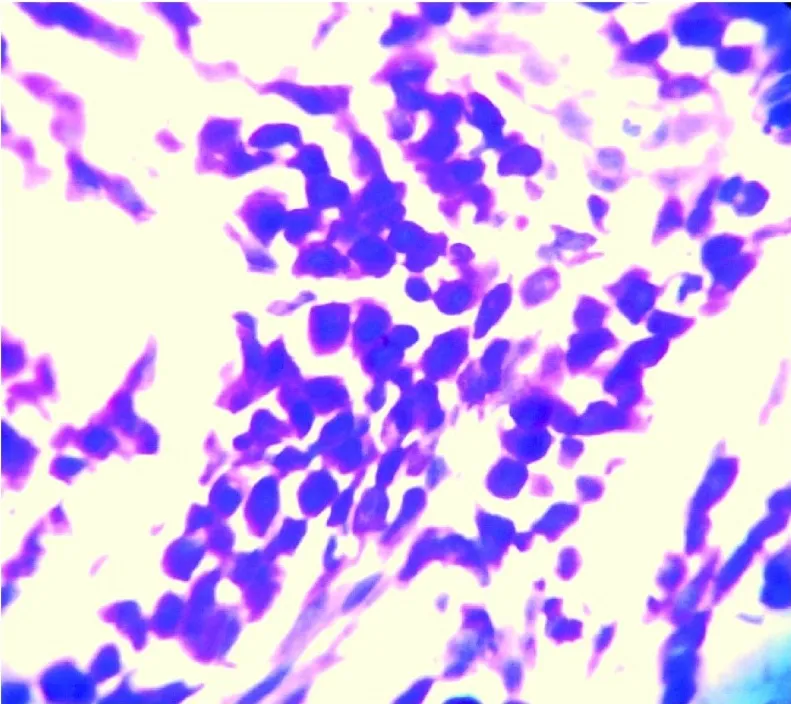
Metachromatic staining of the monomorphic mast cells with Toluidine blue staining.
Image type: pathology (pas)